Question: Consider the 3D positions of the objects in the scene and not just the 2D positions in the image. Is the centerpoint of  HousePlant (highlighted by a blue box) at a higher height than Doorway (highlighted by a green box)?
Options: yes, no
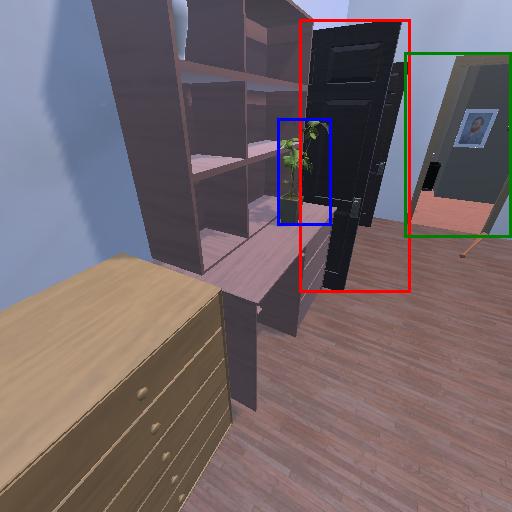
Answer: yes